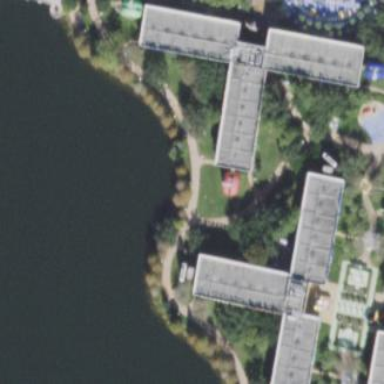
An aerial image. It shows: Hotel building.